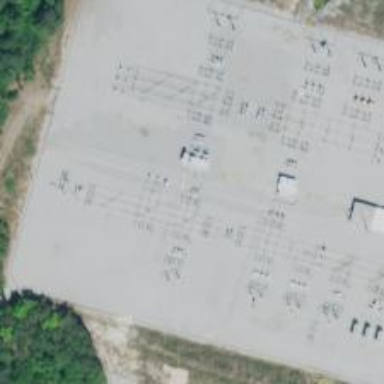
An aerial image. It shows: Switch used for power control.